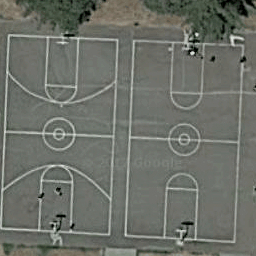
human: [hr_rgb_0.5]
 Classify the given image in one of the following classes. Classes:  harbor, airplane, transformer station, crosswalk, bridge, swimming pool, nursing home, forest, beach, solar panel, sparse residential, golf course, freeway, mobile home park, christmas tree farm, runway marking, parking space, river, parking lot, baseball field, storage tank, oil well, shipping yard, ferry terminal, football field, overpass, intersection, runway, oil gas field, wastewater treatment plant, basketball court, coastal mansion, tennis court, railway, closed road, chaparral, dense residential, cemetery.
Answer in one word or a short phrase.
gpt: basketball court